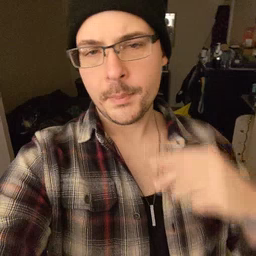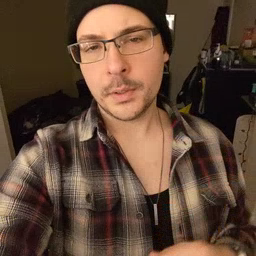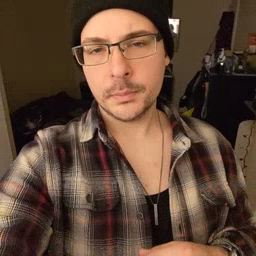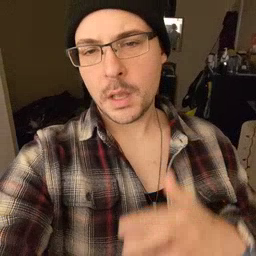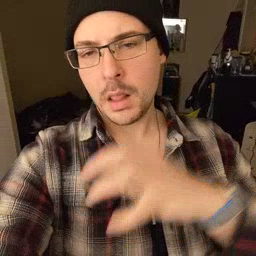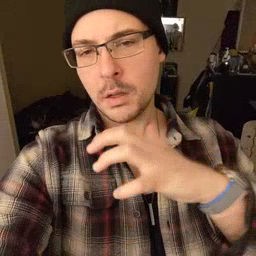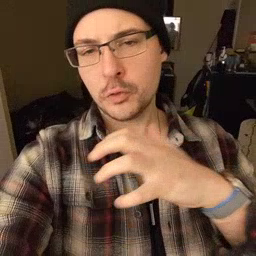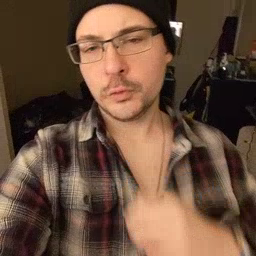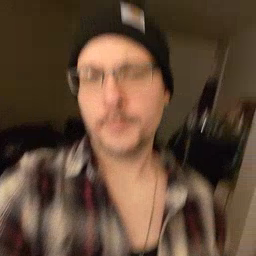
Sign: alligator